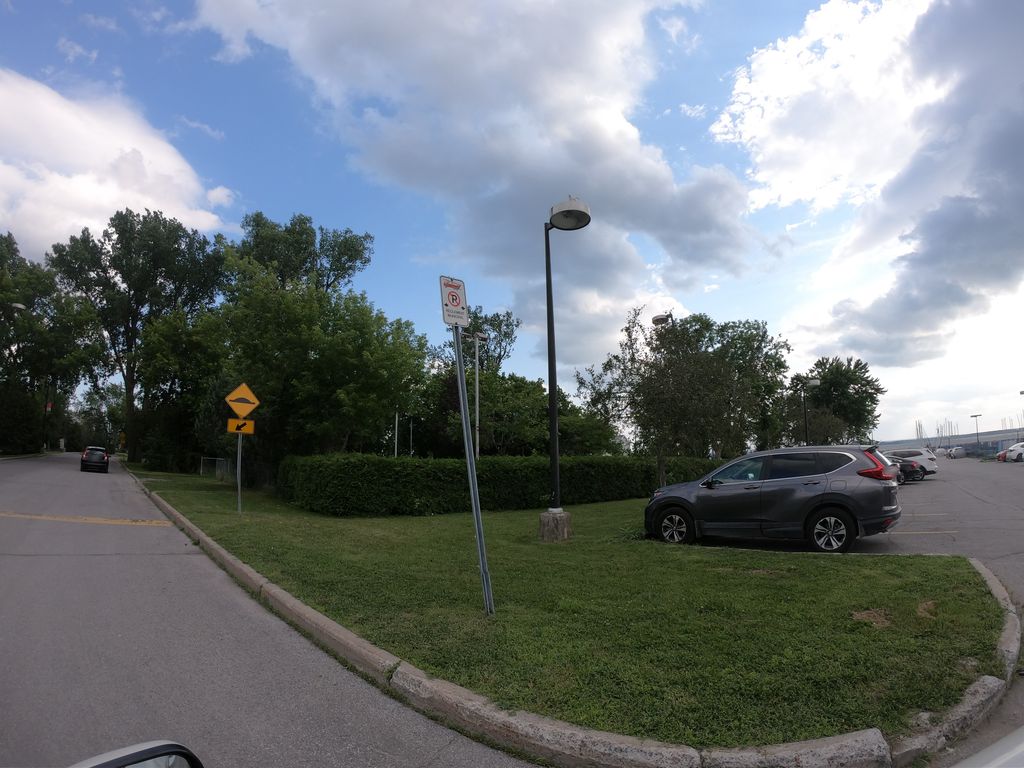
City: ottawa-gatineau